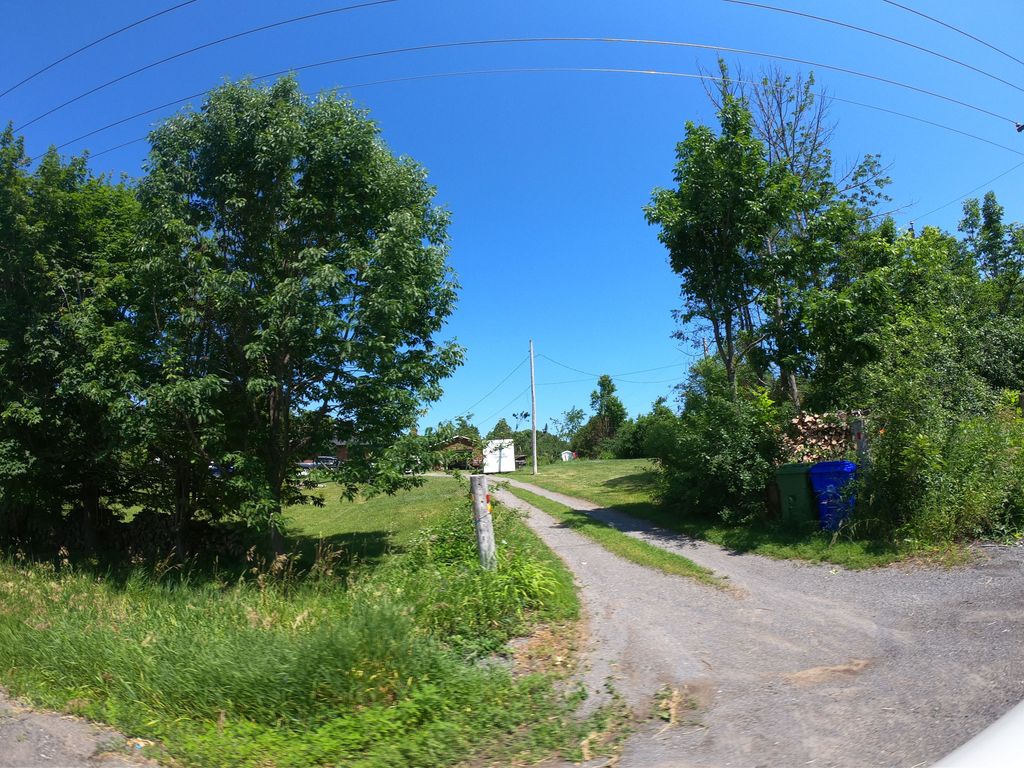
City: ottawa-gatineau